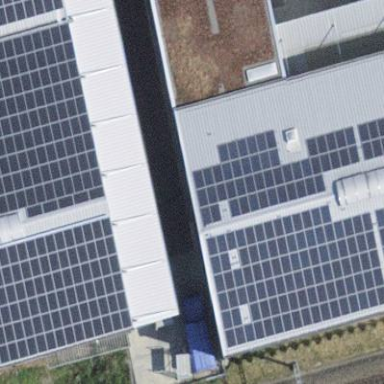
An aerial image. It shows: Solar power generator.